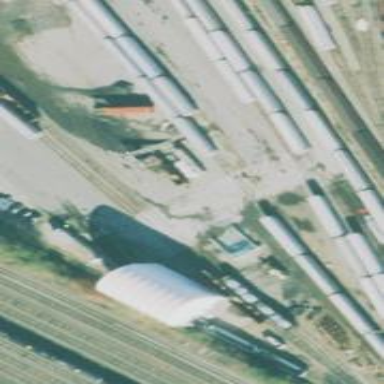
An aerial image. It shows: Rail spur service.